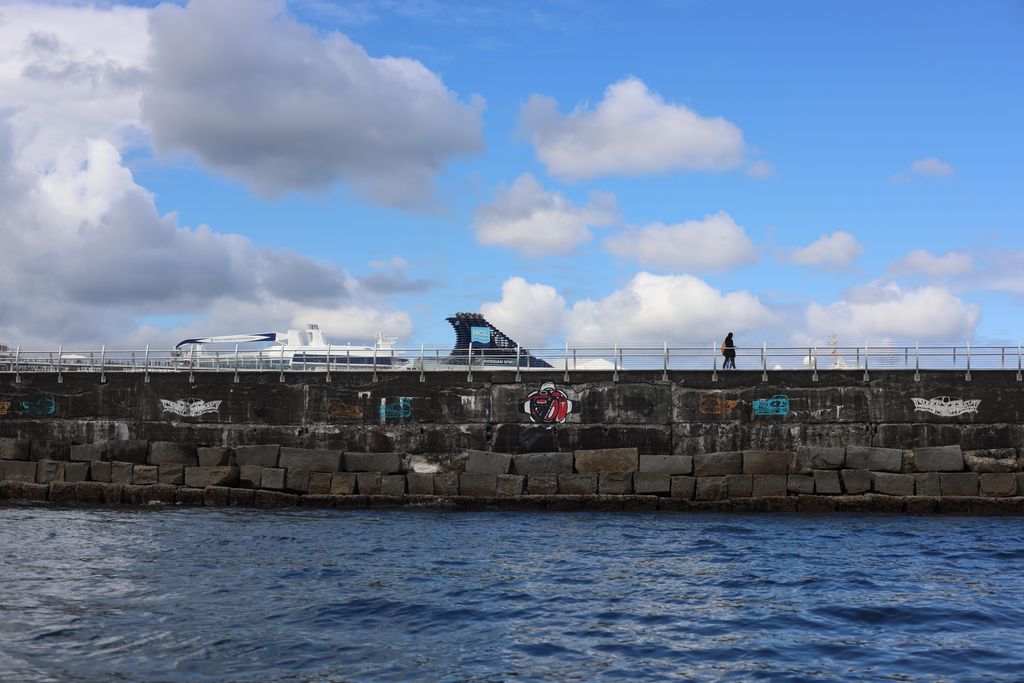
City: victoria